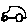
Label: car